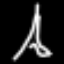
Label: The Eiffel Tower